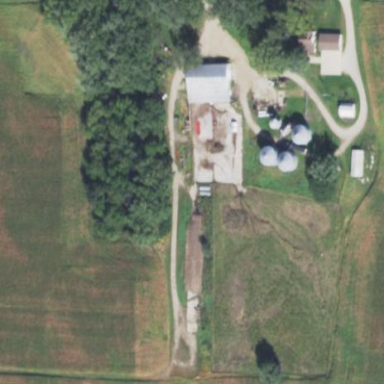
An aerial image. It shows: Farmyard area.